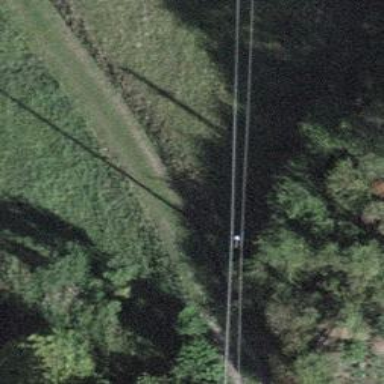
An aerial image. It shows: Utility pole as the man-made structure.